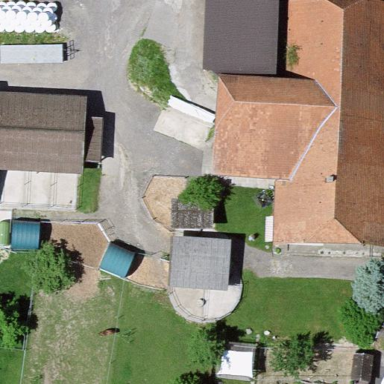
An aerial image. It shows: Farmyard area.